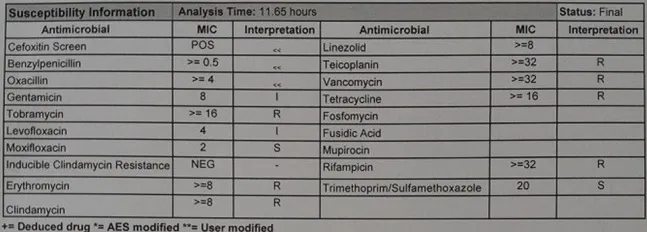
Susceptibility results of
K. kristinae.
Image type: chart (chart)